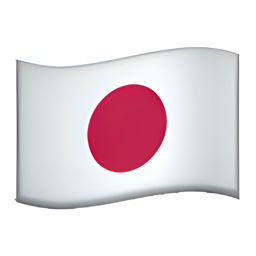
Name: flag for japan
Emoji: 🇯🇵
Group: Flags
Sub-group: country-flag